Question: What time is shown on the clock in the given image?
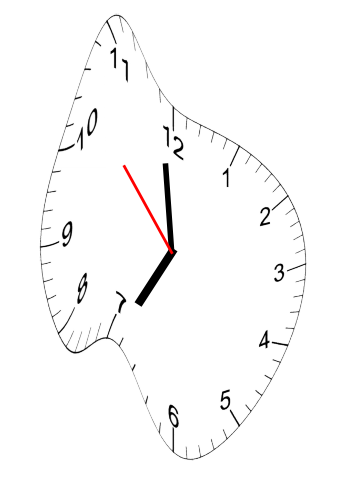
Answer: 06:58:53